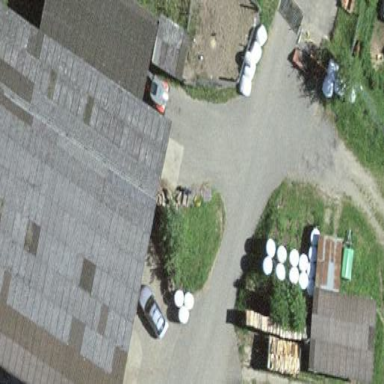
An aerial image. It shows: Barn.